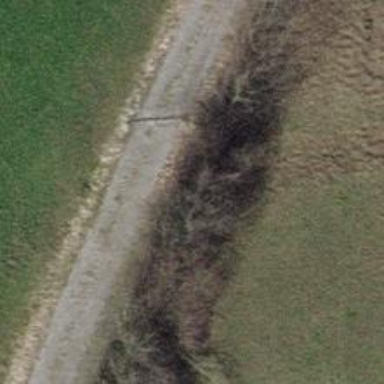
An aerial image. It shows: Hedge barrier.